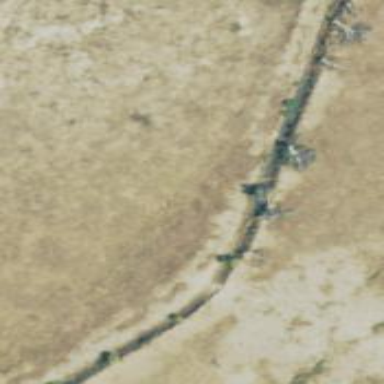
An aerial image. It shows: Canal used for irrigation.